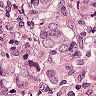
Metastatic tissue present: yes